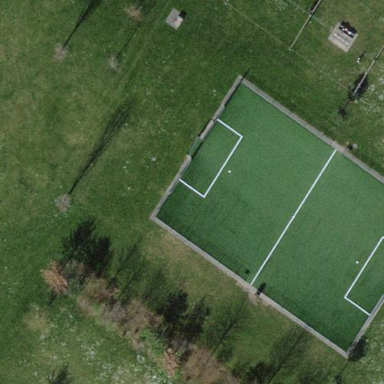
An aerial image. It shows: Artificial turf soccer pitch for leisure activities.